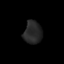
Tissue: lung
Cell type: Epithelial cells
Senescence score: 0.1023
Nuclear area (px): 403
Mean DAPI intensity: 39.055